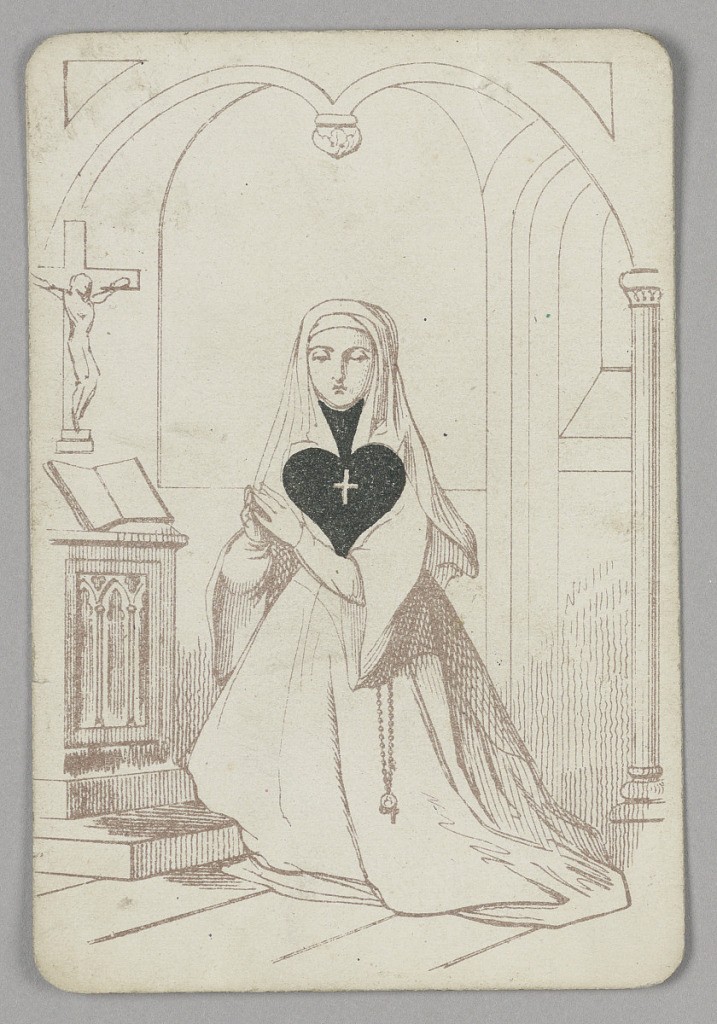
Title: Ace of Spades
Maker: E. Le Tellier, French, active late 19th century
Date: late 19th century
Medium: Lithograph on paper
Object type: Playing card
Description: One of Spades playing card from a pack of transformation playing cards. Female figure depicted in outline in a church interior, wearing a nun's habit with a rosary hanging from her waist. She kneels and clasps her hands in prayer, her eyes cast down; an open book and crucifix at left. The black spade symbol is depicted upside down, occupying the space of her neck and chest. Within it, a small white cross.